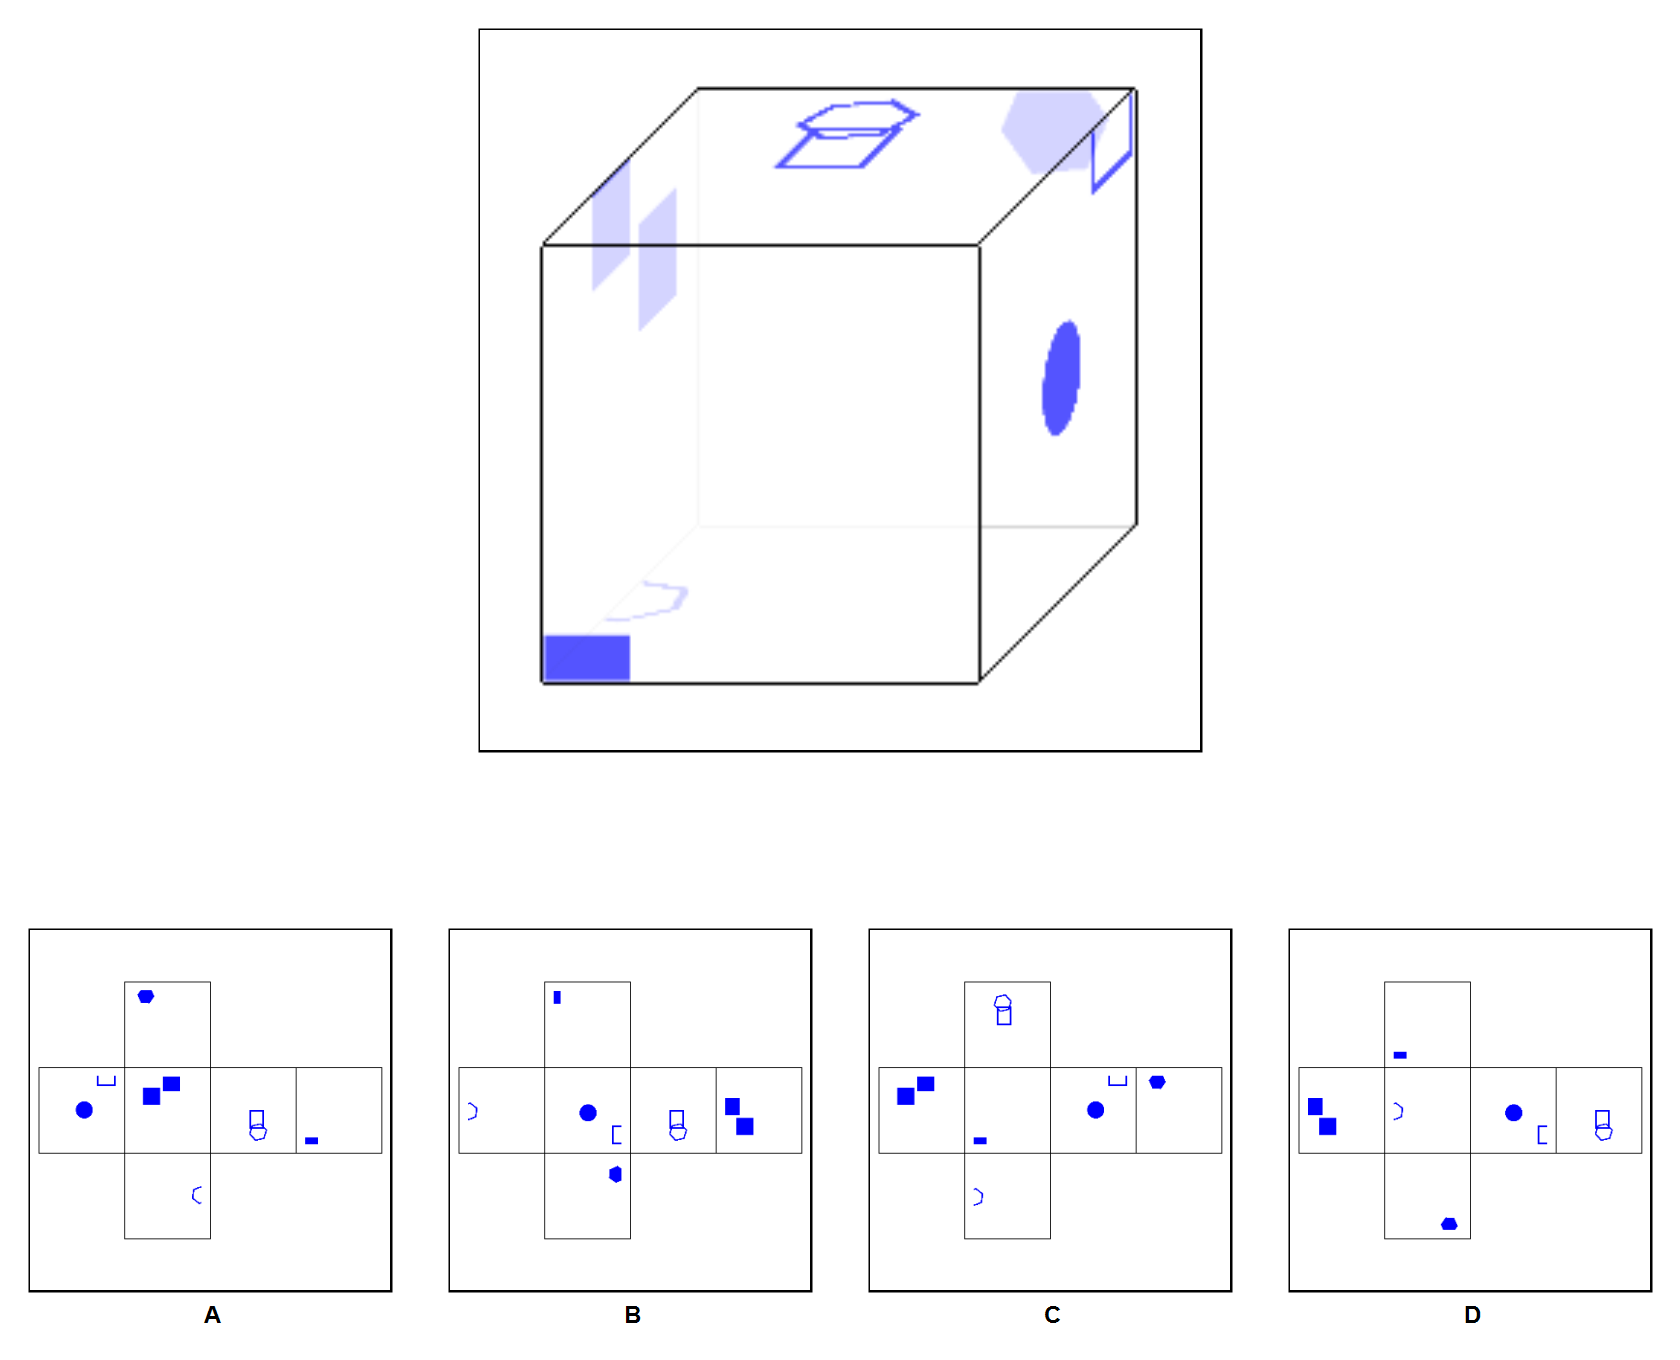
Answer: A